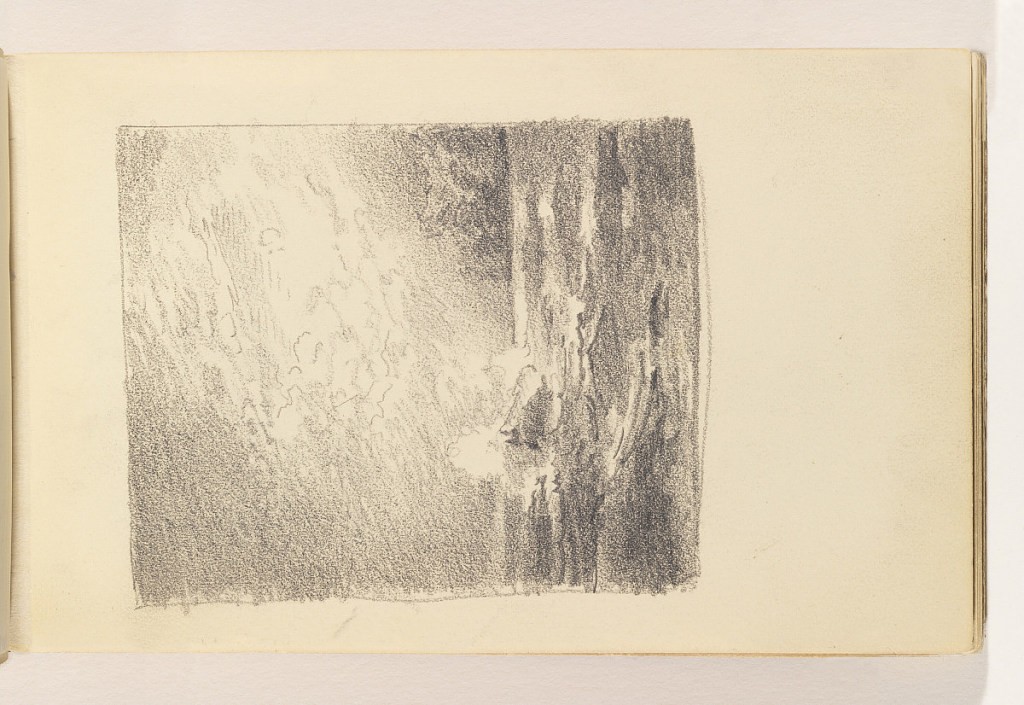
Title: Choppy Ocean with Large Rock and Sun Breaking through Clouds
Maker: William Trost Richards, American, 1833–1905
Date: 1885–90
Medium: Graphite on cream wove paper, bound
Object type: Sketchbook folio
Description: Choppy ocean with wave on rock at left in midground. In sky at right, the sun breaking through the clouds.